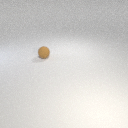
small brown rubber sphere